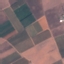
Land use / land cover: PermanentCrop